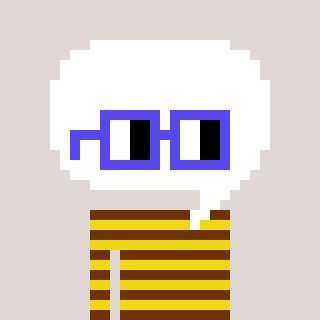
a pixel art character with square blue glasses, a speech bubble-shaped head and a yellow-colored body on a warm background